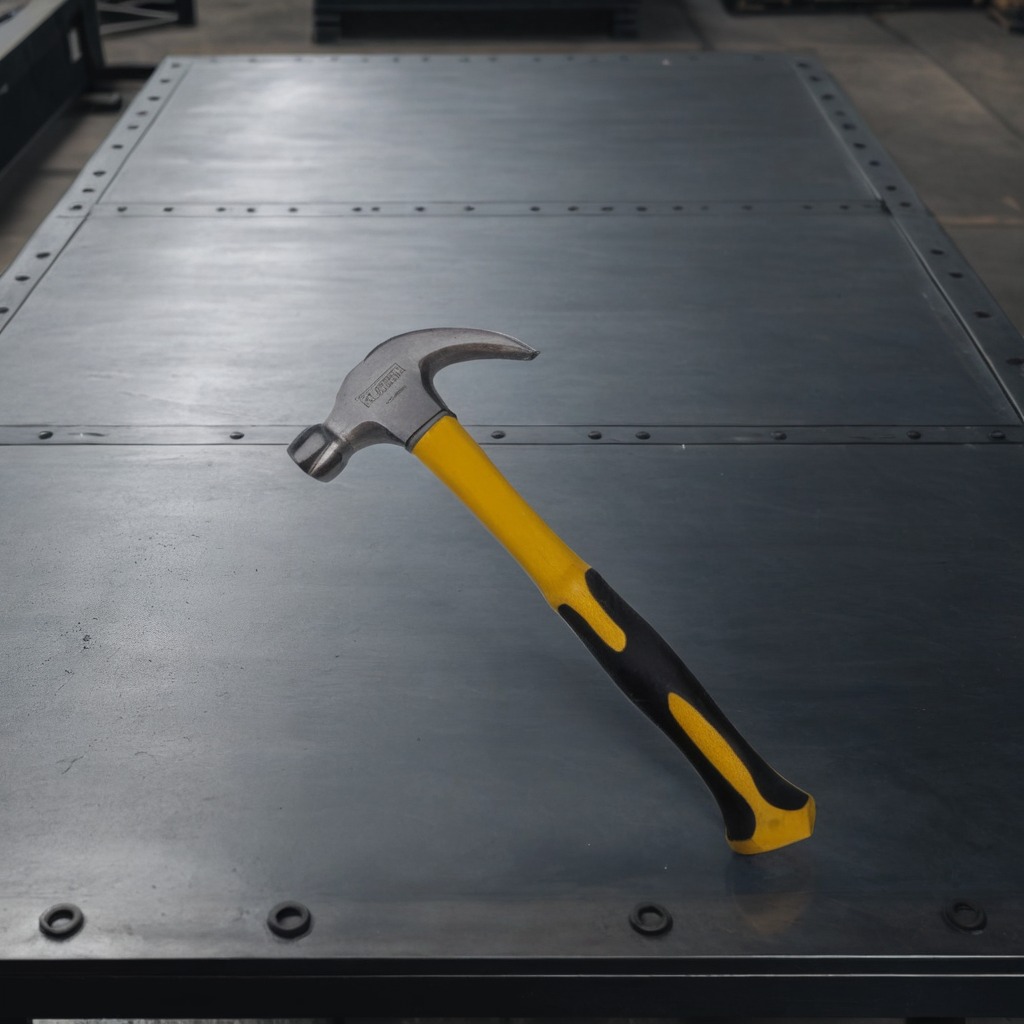
A hammer is lying on a cold steel table in a mining workshop gritty textures.